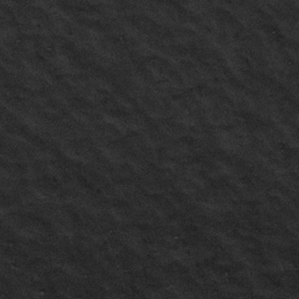
Label: frost